Interaction volume radius: 5 \u00c5
Interaction volume height: 30 \u00c5
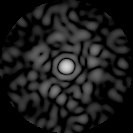
Disorder parameter: 0.8492